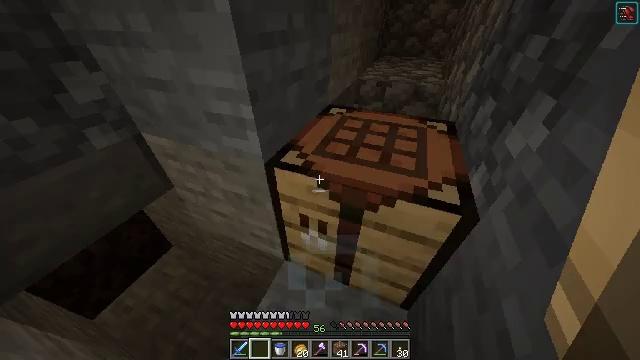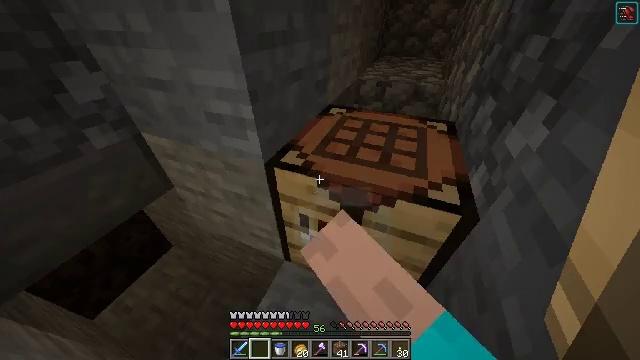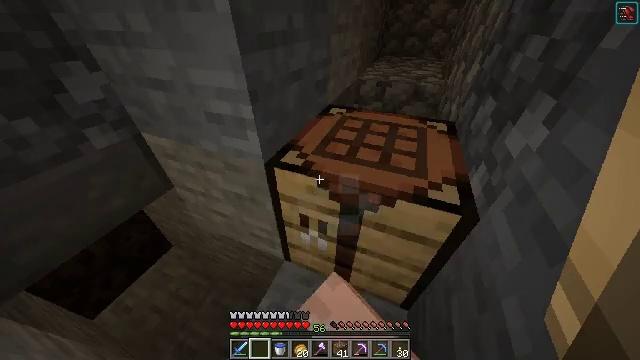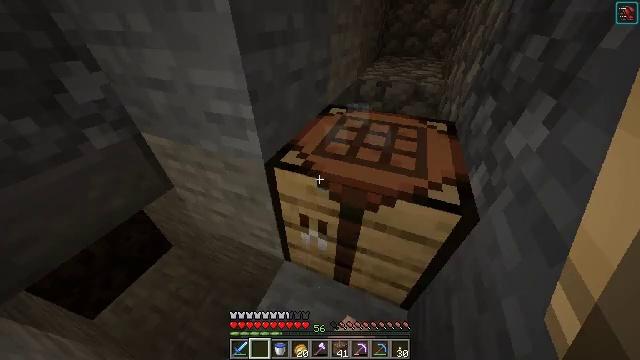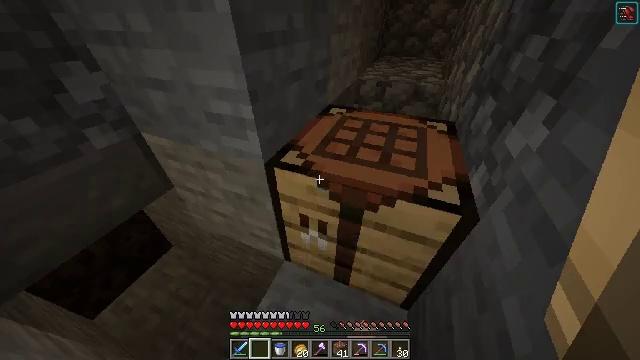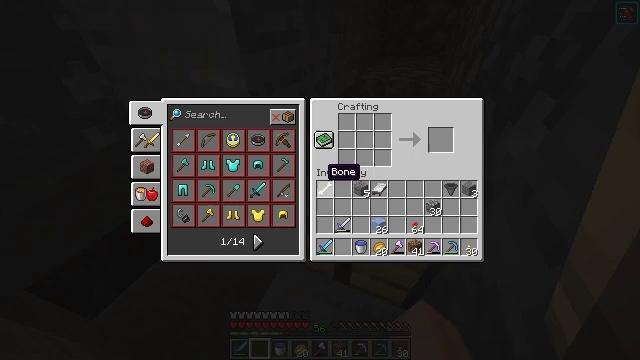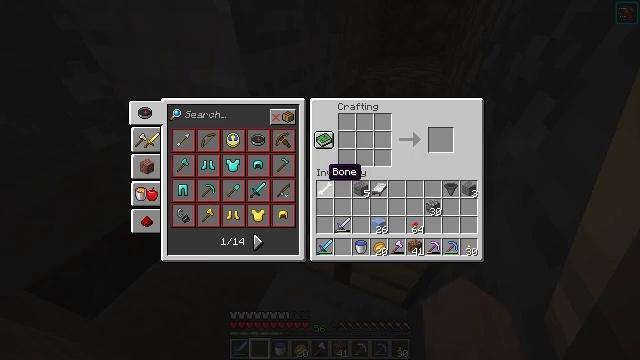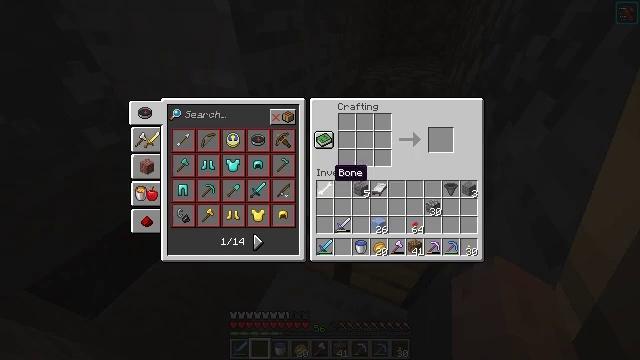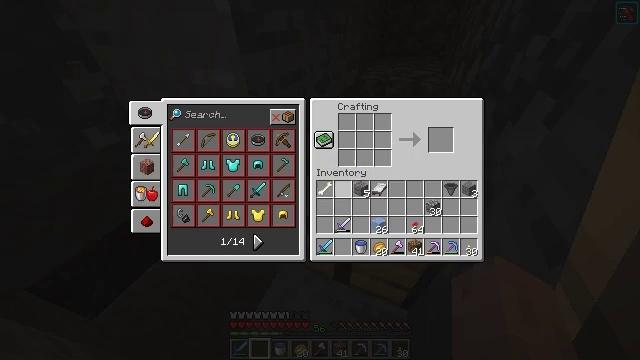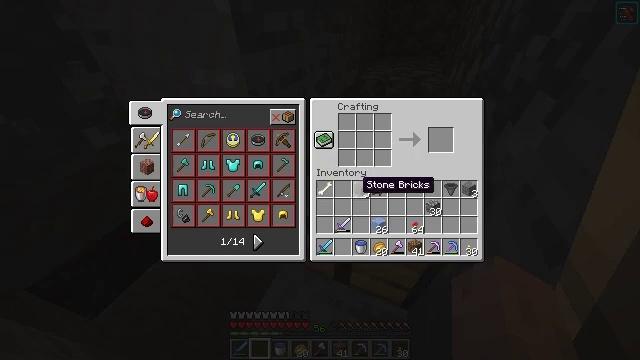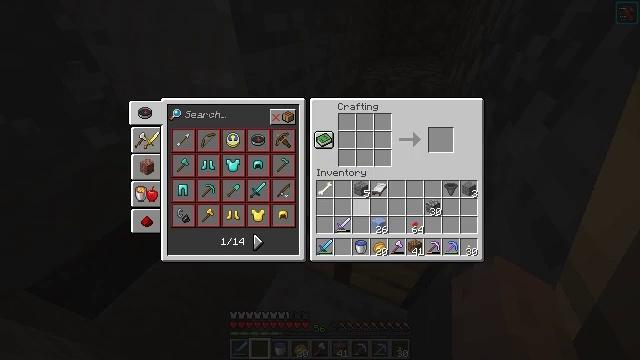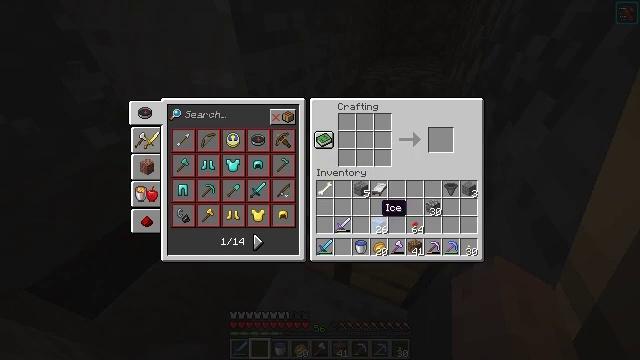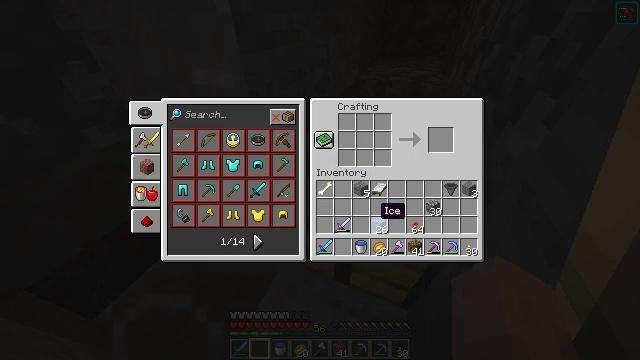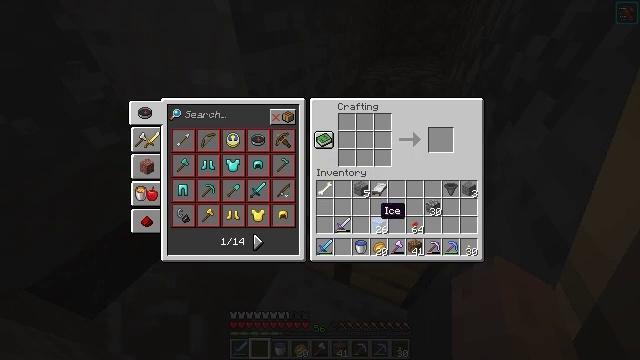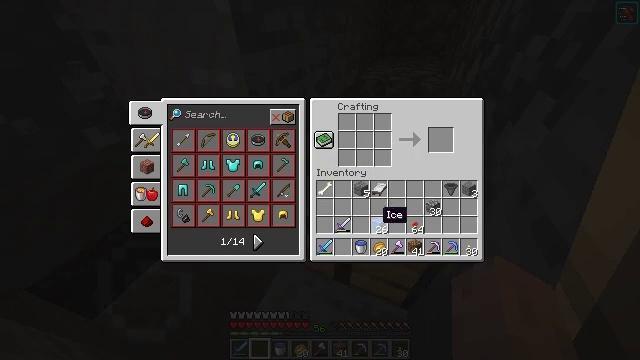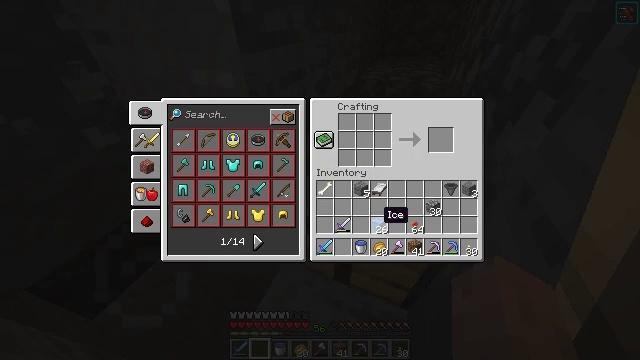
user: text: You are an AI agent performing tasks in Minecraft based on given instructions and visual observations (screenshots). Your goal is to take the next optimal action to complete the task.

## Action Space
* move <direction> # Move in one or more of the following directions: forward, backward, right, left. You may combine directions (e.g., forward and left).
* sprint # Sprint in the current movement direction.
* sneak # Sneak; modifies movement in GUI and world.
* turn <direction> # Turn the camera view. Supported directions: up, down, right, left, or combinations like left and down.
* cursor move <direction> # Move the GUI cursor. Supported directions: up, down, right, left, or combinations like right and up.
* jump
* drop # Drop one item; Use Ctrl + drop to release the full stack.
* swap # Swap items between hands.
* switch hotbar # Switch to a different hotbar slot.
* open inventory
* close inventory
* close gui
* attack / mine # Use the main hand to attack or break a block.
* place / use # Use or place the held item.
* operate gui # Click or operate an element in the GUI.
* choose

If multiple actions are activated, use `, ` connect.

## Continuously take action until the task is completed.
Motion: motion action
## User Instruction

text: Get packed ice by crafting it with ice blocks.
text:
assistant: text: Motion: use / place
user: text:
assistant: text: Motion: no_op
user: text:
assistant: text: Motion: no_op
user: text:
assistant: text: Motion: no_op
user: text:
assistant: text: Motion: open gui
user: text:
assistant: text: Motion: no_op
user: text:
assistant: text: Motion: no_op
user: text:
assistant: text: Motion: cursor move right
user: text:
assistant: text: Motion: cursor move right and down
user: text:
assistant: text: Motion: cursor move right and down
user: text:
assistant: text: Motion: cursor move down
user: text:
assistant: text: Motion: no_op
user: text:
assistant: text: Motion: no_op
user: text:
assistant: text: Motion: no_op
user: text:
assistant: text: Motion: no_op
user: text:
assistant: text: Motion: operate gui
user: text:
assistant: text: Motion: operate gui
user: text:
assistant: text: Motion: cursor move left and up
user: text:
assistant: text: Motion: cursor move left and up
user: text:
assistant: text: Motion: cursor move up
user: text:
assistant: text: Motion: no_op
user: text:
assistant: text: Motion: cursor move up
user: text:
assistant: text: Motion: cursor move up
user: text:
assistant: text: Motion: no_op
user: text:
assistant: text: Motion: no_op
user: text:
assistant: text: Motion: no_op
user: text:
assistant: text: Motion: choose
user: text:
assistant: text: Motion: cursor move down, choose
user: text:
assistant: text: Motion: cursor move down, choose
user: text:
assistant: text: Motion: cursor move down, choose